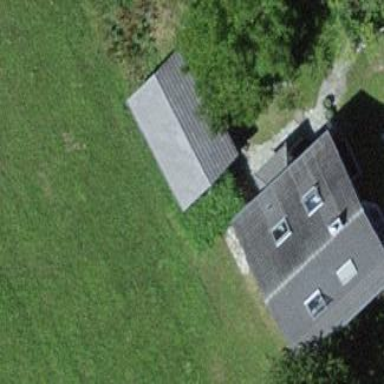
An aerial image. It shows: Shed building.